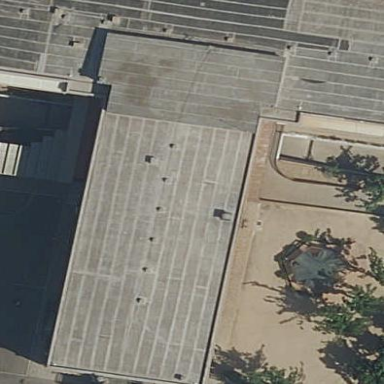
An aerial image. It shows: Public building.